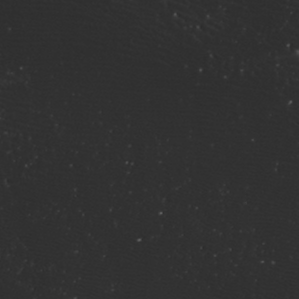
Label: non_frost